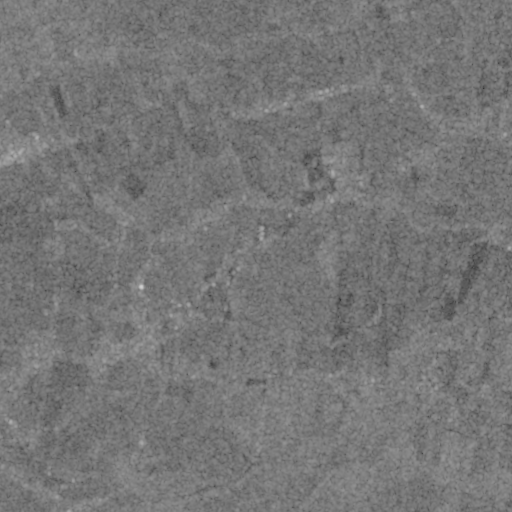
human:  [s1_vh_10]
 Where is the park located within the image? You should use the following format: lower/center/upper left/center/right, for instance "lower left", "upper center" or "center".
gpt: The park is located in the center left of the image.
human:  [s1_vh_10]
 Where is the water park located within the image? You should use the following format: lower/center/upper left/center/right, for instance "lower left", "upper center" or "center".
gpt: The water park is located in the center of the image.
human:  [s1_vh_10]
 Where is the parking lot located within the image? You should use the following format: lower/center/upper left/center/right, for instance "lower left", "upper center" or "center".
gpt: There is no parking lot in the image.

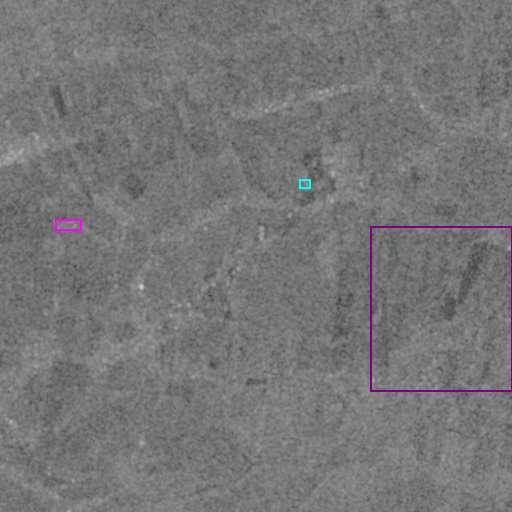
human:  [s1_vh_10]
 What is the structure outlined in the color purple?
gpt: The structure outlined in purple is a crop field.
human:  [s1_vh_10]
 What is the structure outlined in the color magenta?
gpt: The structure outlined in magenta is a park.
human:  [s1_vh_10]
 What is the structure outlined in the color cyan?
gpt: The structure outlined in cyan is a water park.
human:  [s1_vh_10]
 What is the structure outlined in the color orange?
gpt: There is no orange outline.